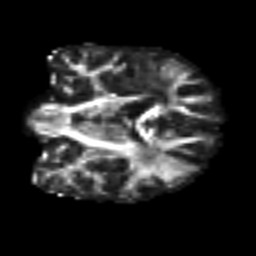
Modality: FA
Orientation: coronal
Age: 56
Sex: male
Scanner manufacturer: siemens
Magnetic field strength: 3 T
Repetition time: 4.987 s
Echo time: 0.0792 s